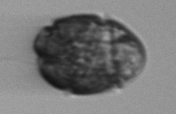
Label: Margalefidinium